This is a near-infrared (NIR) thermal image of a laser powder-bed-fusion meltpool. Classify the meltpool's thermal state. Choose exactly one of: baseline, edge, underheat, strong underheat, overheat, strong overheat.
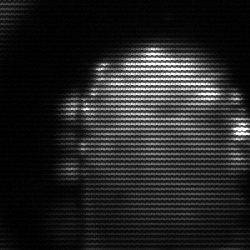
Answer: baseline